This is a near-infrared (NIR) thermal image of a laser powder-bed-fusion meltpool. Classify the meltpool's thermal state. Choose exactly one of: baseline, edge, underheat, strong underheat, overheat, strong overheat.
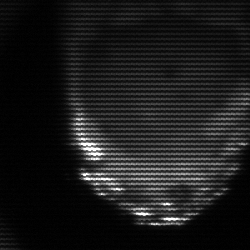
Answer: edge